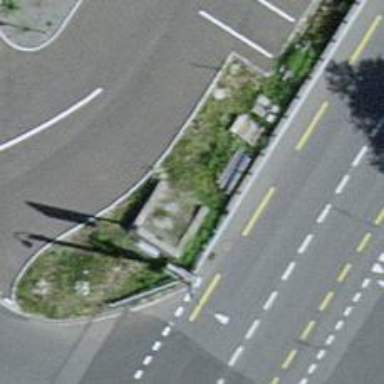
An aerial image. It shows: Railway buffer stop.